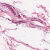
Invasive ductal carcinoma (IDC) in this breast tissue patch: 0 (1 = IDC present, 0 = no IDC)